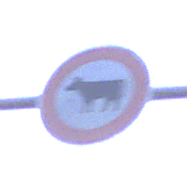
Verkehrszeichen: VerbotViehtrieb
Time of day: SunriseSunset
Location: Outdoor (Nature)
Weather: Clear
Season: NotSpecified
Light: Natural